Interaction volume radius: 10 \u00c5
Interaction volume height: 20 \u00c5
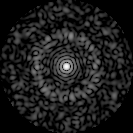
Disorder parameter: 0.8502